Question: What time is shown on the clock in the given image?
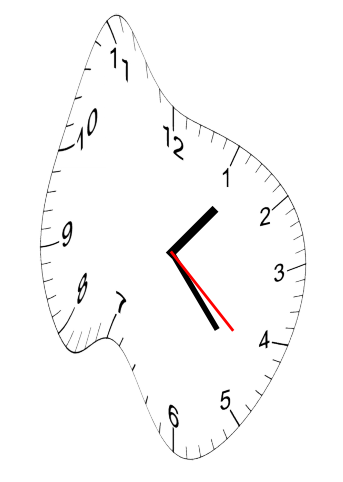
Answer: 01:23:22